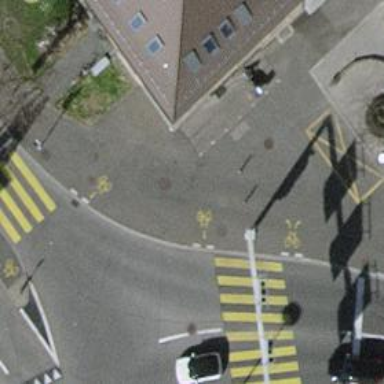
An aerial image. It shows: Kerb serving as barrier.